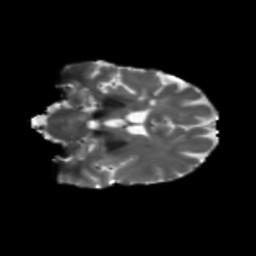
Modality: T2w
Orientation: coronal
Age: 50
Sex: female
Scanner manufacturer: siemens
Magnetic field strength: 3 T
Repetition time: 5.25 s
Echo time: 0.08 s